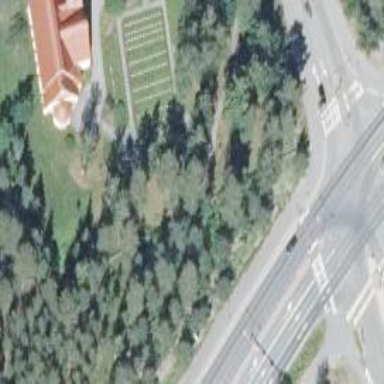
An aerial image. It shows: Historical site featuring war memorial.